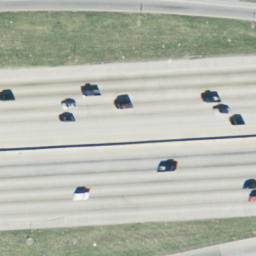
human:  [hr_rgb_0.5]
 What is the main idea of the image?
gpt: freeway